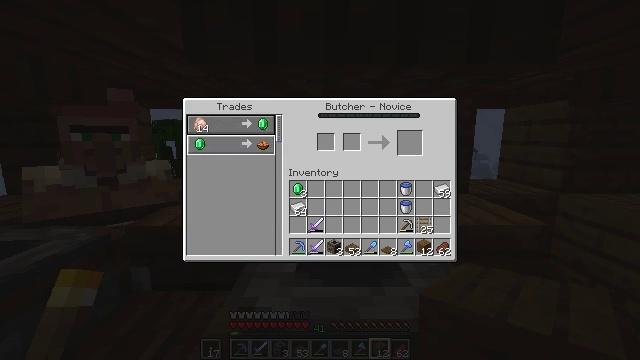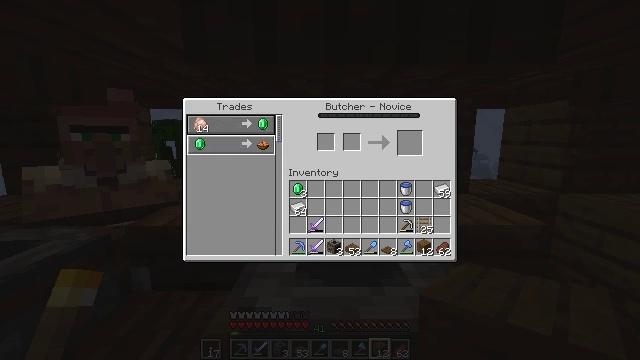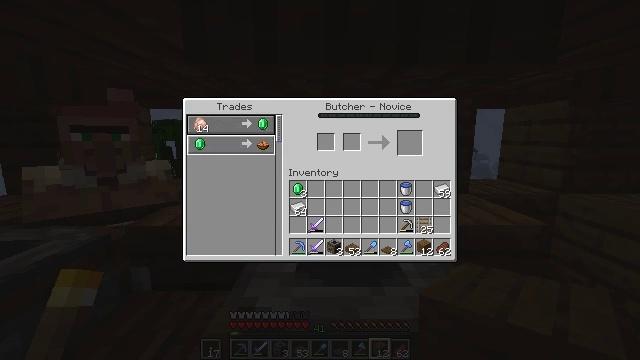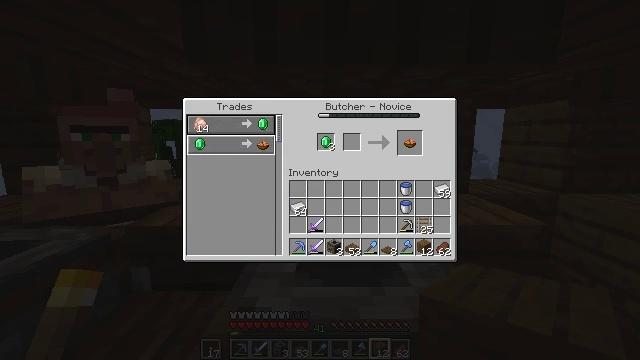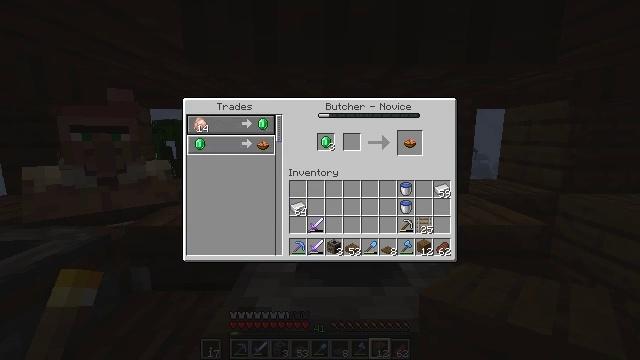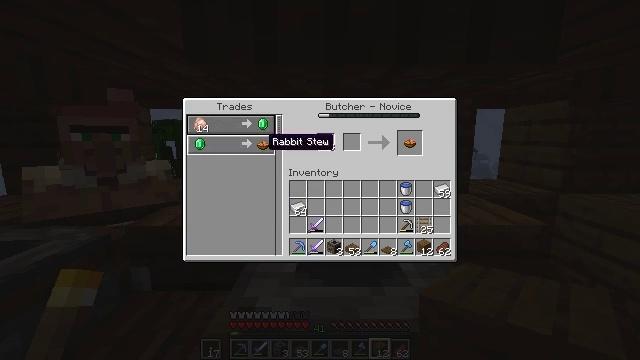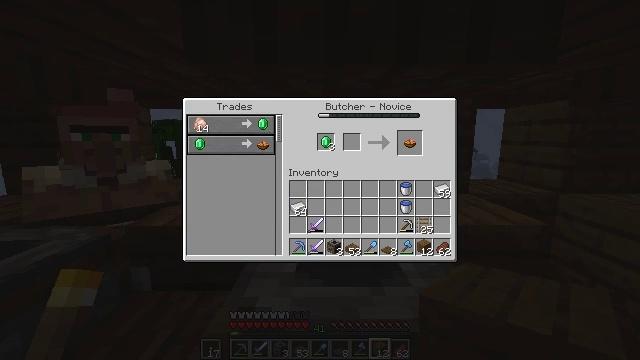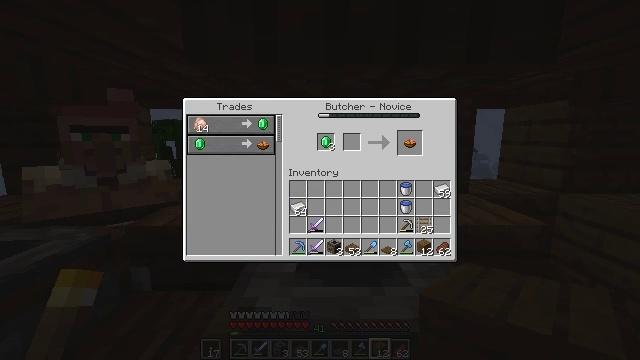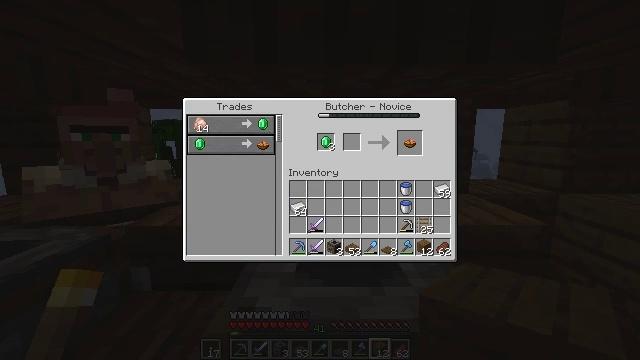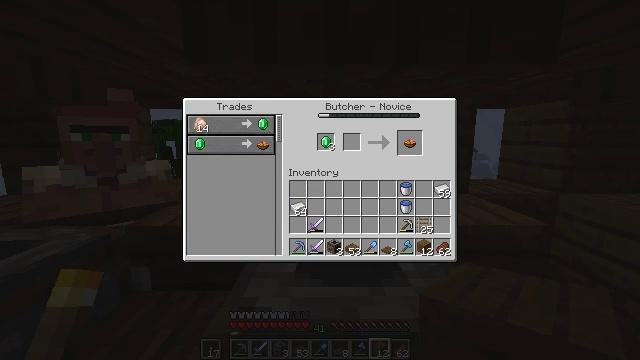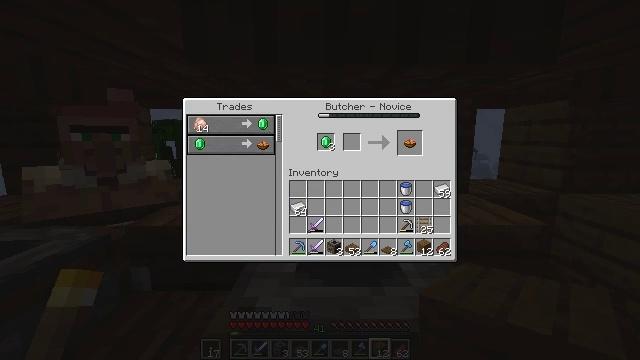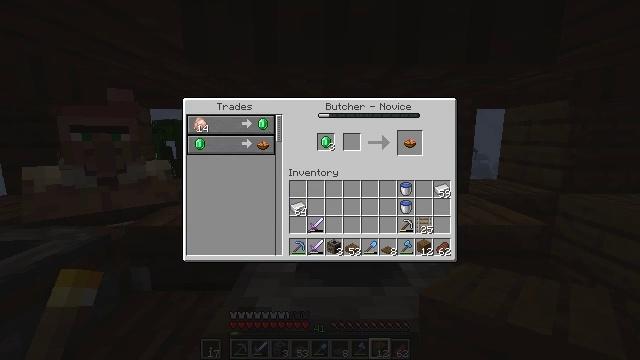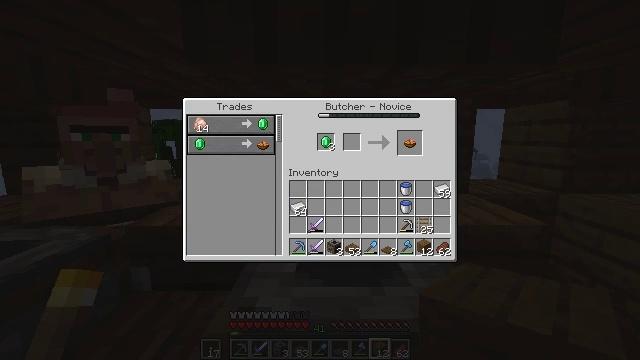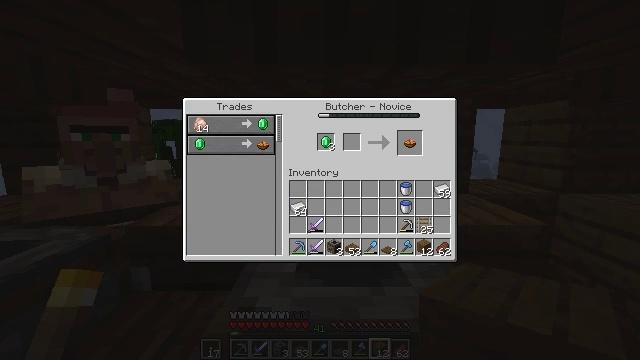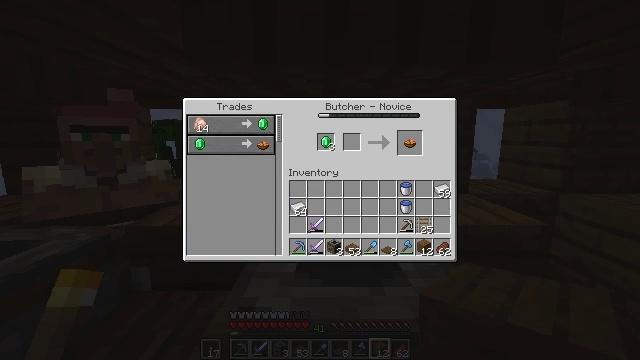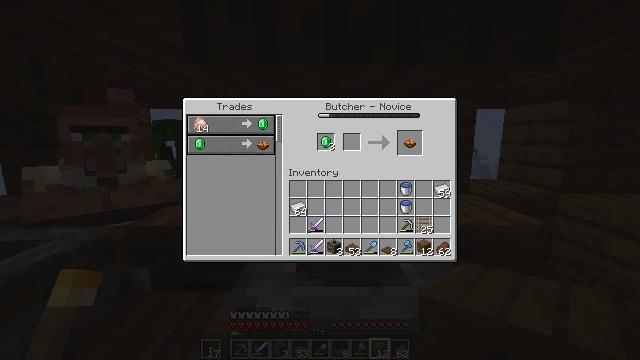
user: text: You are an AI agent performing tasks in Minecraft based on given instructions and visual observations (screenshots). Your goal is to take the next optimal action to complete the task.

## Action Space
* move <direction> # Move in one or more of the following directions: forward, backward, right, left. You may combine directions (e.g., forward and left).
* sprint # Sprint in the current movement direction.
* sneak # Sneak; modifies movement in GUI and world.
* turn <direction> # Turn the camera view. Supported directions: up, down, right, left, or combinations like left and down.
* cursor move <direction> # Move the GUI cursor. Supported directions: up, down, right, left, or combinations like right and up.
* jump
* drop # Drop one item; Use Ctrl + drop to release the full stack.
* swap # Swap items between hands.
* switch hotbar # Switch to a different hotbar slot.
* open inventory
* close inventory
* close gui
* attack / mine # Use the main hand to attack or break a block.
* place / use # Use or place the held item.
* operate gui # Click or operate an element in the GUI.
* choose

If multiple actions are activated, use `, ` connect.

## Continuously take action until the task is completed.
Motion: motion action
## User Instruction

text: Combine ingredients at the crafting table to get rabbit stew.
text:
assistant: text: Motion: sneak
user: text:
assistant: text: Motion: sneak
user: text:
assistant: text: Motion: sneak, operate gui
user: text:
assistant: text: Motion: sneak, operate gui
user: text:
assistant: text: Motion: sneak, cursor move right, operate gui
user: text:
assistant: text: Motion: sneak, cursor move right
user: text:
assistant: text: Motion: sneak, cursor move right
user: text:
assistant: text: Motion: sneak, cursor move right
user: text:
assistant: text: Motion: sneak
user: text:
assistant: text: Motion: sneak
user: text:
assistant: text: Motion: sneak
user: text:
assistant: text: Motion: sneak
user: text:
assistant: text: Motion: sneak
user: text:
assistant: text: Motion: sneak
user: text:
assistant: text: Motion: sneak
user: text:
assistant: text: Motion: sneak
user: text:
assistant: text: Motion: sneak
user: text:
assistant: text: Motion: sneak
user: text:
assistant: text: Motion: sneak, cursor move right
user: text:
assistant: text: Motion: sneak
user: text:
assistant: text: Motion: sneak
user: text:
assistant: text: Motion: sneak
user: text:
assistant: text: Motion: sneak
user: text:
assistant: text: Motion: sneak
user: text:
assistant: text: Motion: sneak
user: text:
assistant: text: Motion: sneak, operate gui
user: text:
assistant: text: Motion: sneak, operate gui
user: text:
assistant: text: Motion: sneak, operate gui
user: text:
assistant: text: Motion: sneak
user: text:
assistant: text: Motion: sneak